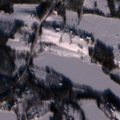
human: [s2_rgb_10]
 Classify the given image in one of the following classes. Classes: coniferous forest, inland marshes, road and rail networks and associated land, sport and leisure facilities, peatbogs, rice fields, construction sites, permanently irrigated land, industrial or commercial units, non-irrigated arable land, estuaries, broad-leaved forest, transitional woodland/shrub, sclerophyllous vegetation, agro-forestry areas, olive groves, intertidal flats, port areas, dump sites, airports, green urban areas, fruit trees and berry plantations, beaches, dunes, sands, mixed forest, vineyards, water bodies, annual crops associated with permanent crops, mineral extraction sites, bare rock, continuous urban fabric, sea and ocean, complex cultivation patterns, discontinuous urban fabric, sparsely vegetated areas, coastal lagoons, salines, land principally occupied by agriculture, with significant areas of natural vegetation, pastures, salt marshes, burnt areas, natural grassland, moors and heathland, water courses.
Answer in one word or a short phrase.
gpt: complex cultivation patterns, coniferous forest, mixed forest, transitional woodland/shrub, water bodies